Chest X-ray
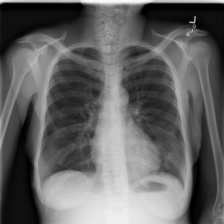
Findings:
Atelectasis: negative
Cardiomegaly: negative
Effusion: negative
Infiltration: negative
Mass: negative
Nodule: negative
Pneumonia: negative
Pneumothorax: negative
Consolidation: negative
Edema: negative
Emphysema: negative
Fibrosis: negative
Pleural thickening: negative
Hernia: negative